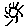
Label: sun